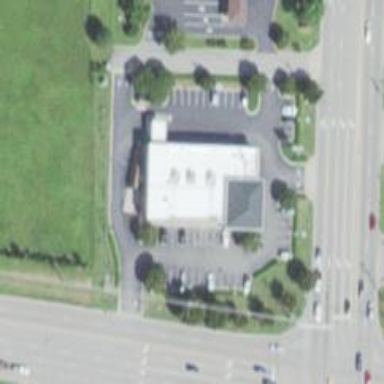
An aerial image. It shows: Pharmacy providing healthcare services.